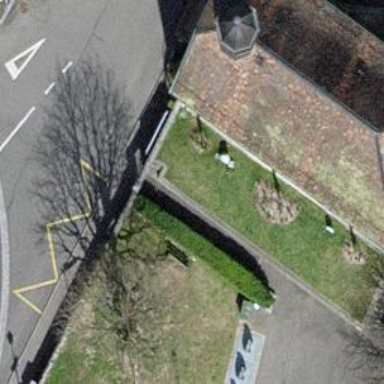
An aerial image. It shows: Entrance with barrier.